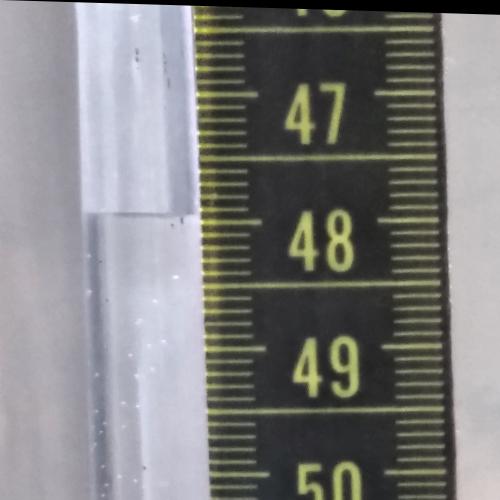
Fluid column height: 47.9 cm